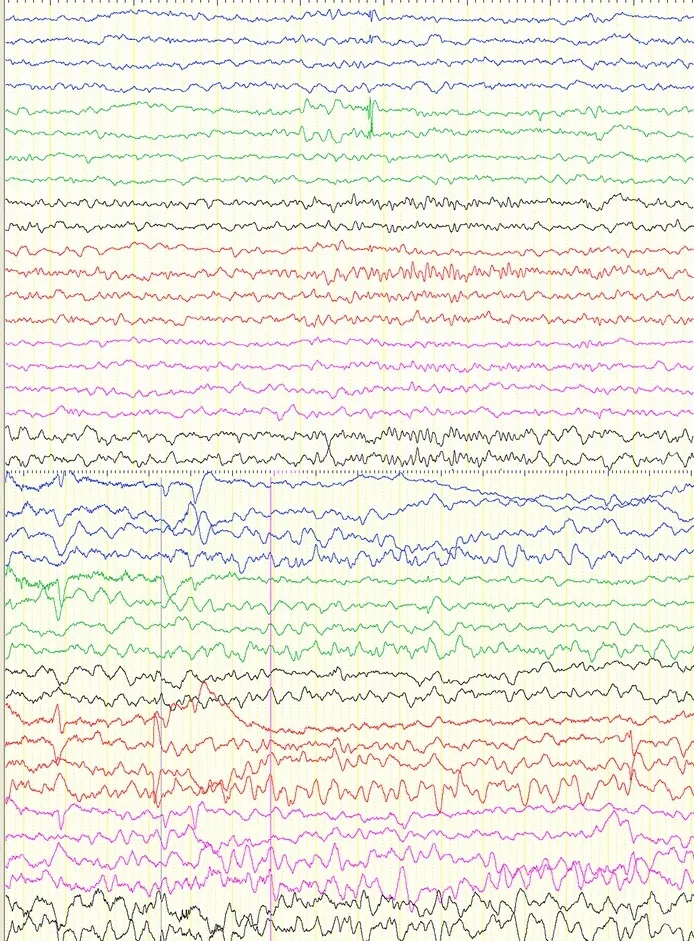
A; Interictal scalp EEG showing markedly asymmetry with spikes observed on F3&F7; b Ictal scalp EEG revealing changing of the background activities and bilateral rhythmic slow waves with no localized value.
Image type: electrography (eeg)